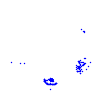
Particle: proton